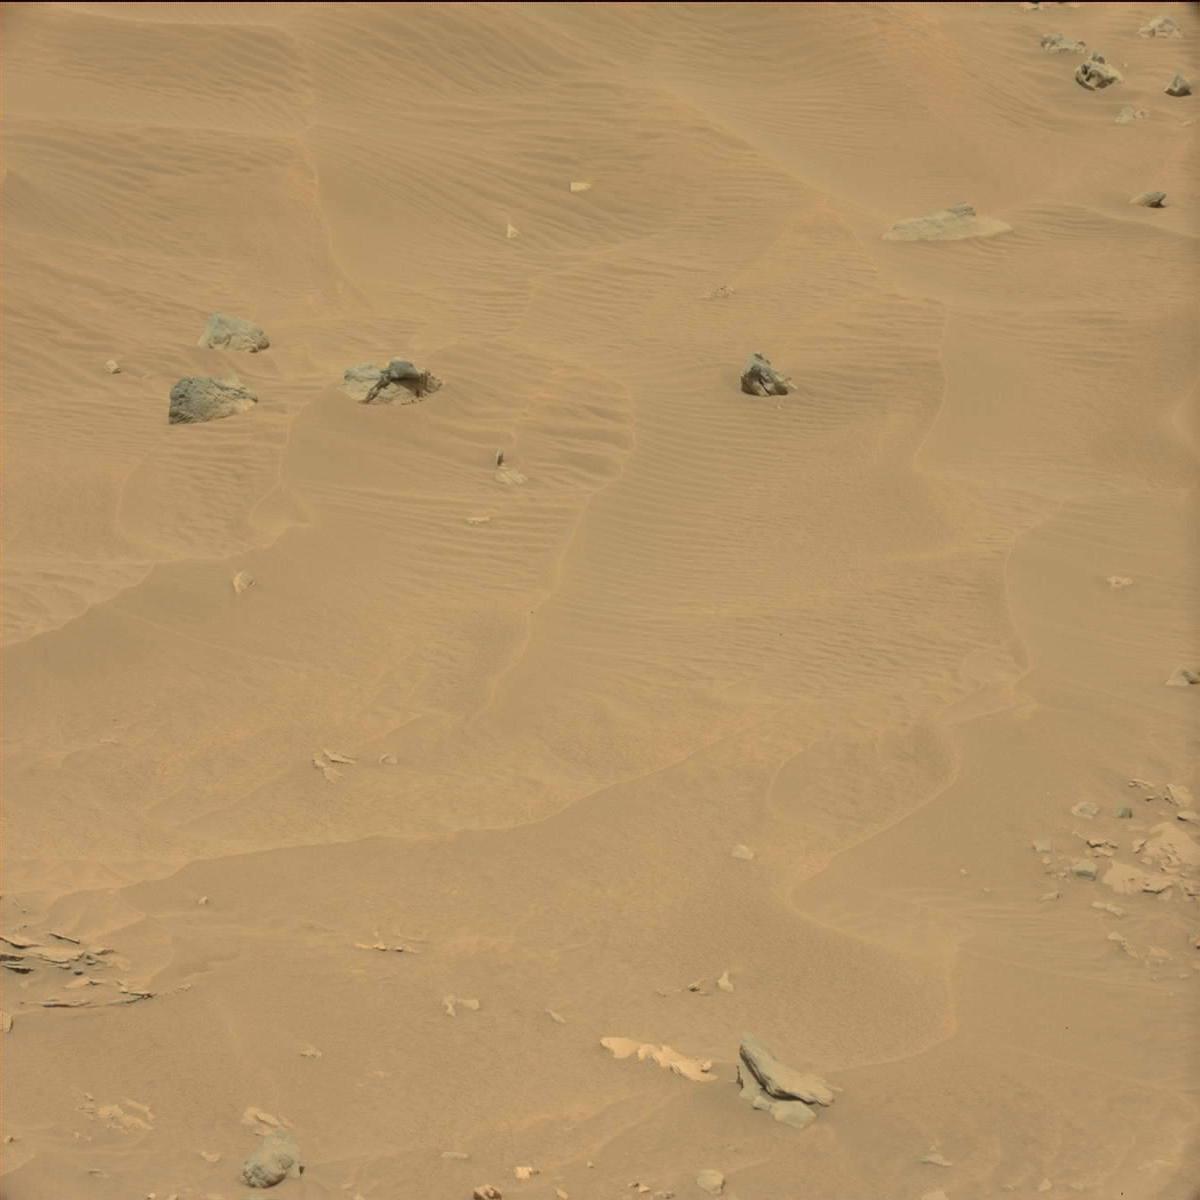
Terrain classes present: Bedrock, Sand / Soil